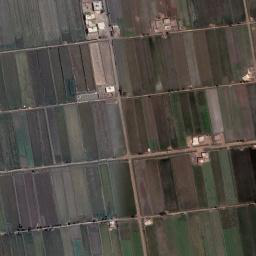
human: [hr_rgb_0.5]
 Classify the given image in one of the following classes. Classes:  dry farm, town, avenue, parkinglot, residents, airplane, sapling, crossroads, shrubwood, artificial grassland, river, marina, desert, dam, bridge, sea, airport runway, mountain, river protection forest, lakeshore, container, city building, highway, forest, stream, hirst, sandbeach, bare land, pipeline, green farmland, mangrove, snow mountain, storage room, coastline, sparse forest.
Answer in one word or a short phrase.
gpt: green farmland